Question: I created a dynamic list with a few expanderviews in them.
Here is my code:
'''
foreach (var TransactionType in WorkflowBase.ViewModel_WFTransaction.AvailableTransactionTypes)
{
ExpanderView newDoc = new ExpanderView();
newDoc.FontSize = 32;
newDoc.Margin = new Thickness() { Bottom = 10, Left = 13, Right = 10, Top = 15 };
newDoc.Header = TransactionType.ProcessName;
foreach (var role in TransactionType.ListOfRoles)
{
TextBlock roleItem = new TextBlock();
roleItem.FontSize = 28;
roleItem.Margin = new Thickness() { Bottom = 4, Left = 4, Right = 4, Top = 4 };
roleItem.Text = role;
roleItem.Tag = TransactionType;
roleItem.Tap += roleItem_Tap;
newDoc.Items.Add(roleItem);
}
NewTransactionsPanel.Children.Add(newDoc);
}
'''
As you can see inside the expanderview I've put in textblocks to show my data, now what I want to do is when I click on one of those textblocks, I want to get the index of that item in list and also the index of the expanderview in the list. I have no idea how to go about doing this.
Here is a picture of the list after loading it to give a better idea.

For example, if I click on 'line manager' under the 'po Mobile' heading, I now want the index of the line manager textblock in that list of 2 items, and I want the index of the po mobile in the bigger list.
This is all dynamic data, so the amount of items in list will change.
:
From the advice Kookiz gave me this is what i did,
1. i added all my data i needed in the textblock tag -see codesnippit below,
2.then i added it to my navigation ur,
3.and just queried it out on my other page load
1.
'''
roleItem.Tag =
TransactionType.ListOfRoles.IndexOf(role) + ","
+ WorkflowBase.ViewModel_WFTransaction.AvailableTransactionTypes.IndexOf(TransactionType)
+ "," + TransactionType.FormName
+ "," + TransactionType.ProcessID
+ "," + TransactionType.ActivityID
+ "," + TransactionType.FormID;
'''
2.
'''
this.NavigationService.Navigate(new Uri("/UI/Documents/frmGenericNewTransaction.xaml?Formname="
+ FormName.ToString() +
"&Role=" + roleindex +
"&Processindex="+ processindex +
"&Processid=" + ProcID +
"&Activityid=" + ActID +
"&Formid=" + FormID +
"&Roleid=" + RoleName, UriKind.Relative));
'''
3.
'''
NavigationContext.QueryString.TryGetValue("Activityid", out ActivityID);
NavigationContext.QueryString.TryGetValue("Roleid", out RoleName);
NavigationContext.QueryString.TryGetValue("Formid", out FormID);
'''
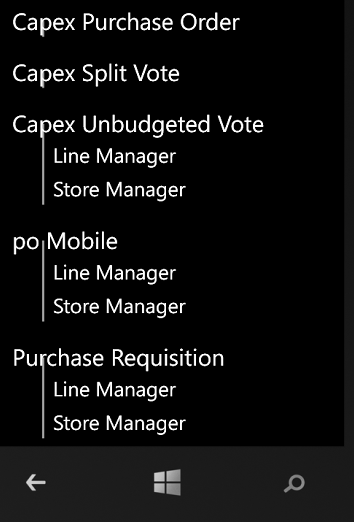
Answer: The obvious way would be to browse the child controls of the expanders until you find your textblock.
A more elegant way would be to store the index in the 'Tag' property of the textblock. You're already using it to store your 'TransactionType', so I guess you know how it works. Just use a more complex type to store the index along with your transaction type. But then, your index could become outdated if you add new elements before existing ones, so it depends on how you're going to update your items.
Last but not least, instead of manually adding each item to your expanderview, you could set an ItemTemplate and assign your list to the ItemsSource property of the expanderview. Then, in the 'Tap' event, you could retrieve your whole role object from the datacontext of the textblock. From there, it's up to you to architecture your code to retrieve the information you want. Basically, instead of trying to retrieve the information from the UI, make your UI match your object structure, and work your way from there.